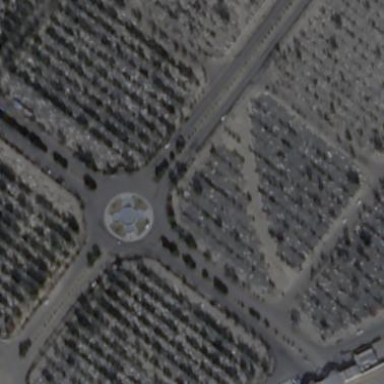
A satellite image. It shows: Cemetery.